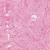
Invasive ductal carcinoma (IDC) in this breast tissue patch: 0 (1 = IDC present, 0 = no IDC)